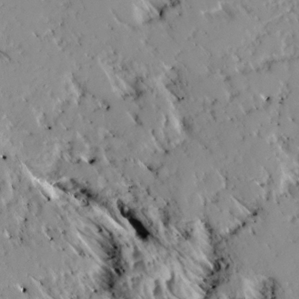
Label: non_frost